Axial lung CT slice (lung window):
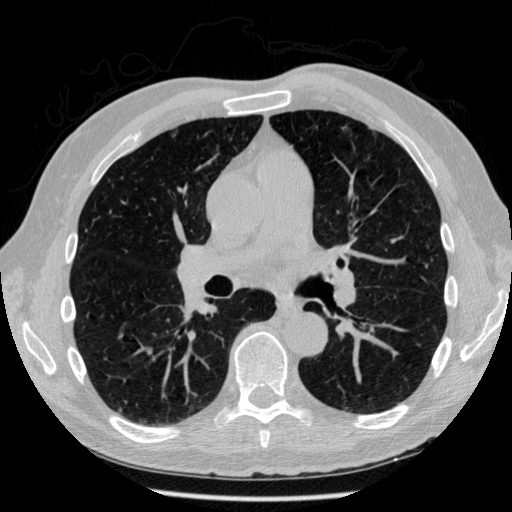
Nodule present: yes
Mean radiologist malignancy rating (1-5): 2.25